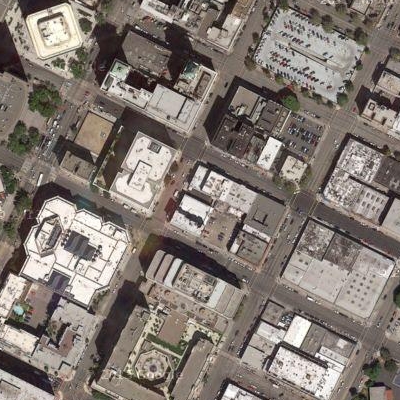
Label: Industry